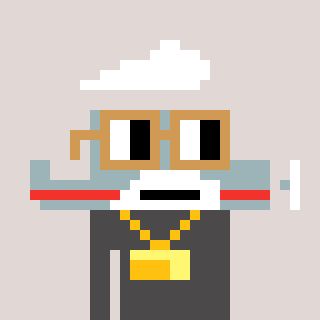
a pixel art character with square brown glasses, a plane-shaped head and a grayscale-colored body on a warm background